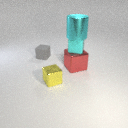
small cyan rubber cube above large red metal cube